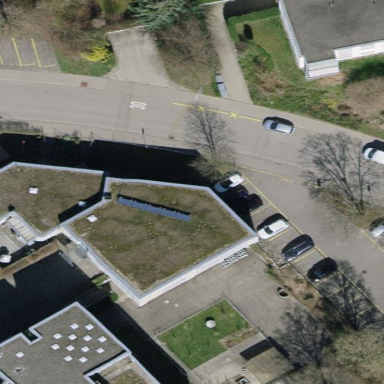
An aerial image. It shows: School building.